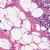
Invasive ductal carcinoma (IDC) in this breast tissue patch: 1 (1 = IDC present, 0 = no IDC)